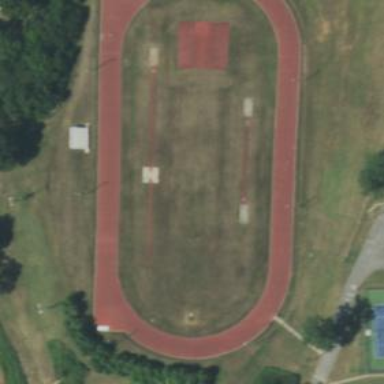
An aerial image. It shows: Track in leisure land.